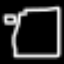
Label: square